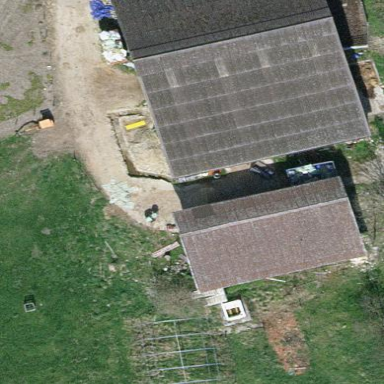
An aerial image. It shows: Farmyard area.